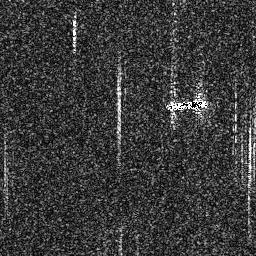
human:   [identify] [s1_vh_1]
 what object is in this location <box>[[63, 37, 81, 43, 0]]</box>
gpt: <ref>1 medium ship at the right</ref>